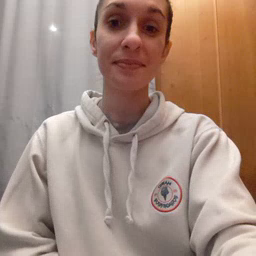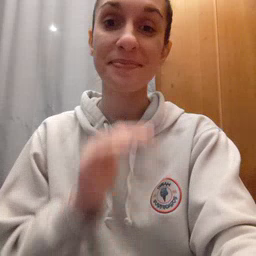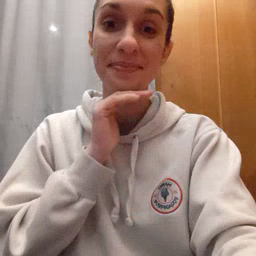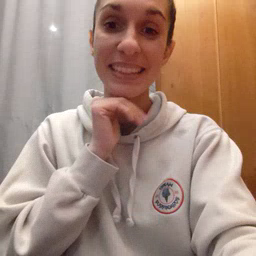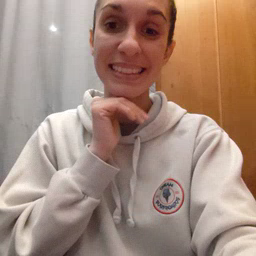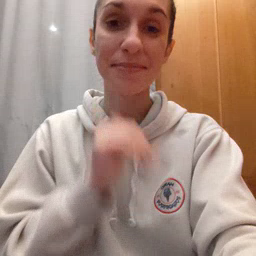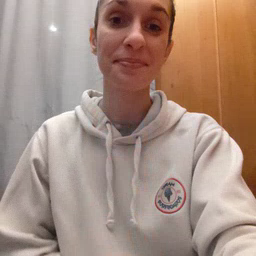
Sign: pig